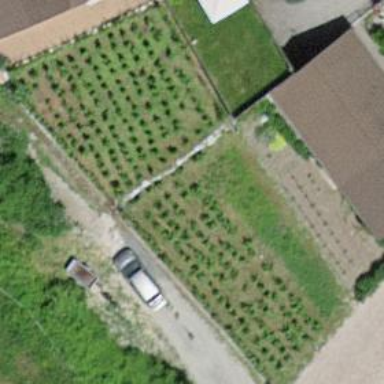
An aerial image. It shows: Vineyard growing grapes.